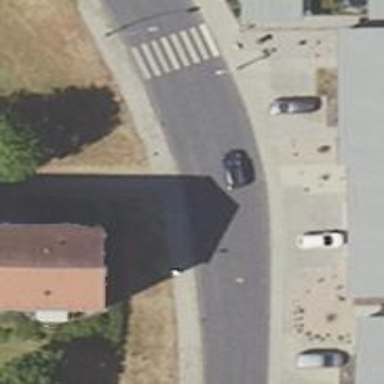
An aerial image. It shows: Residential road with concrete surface.